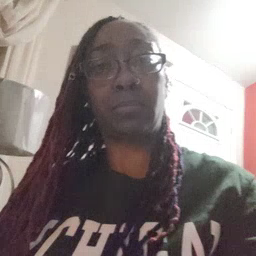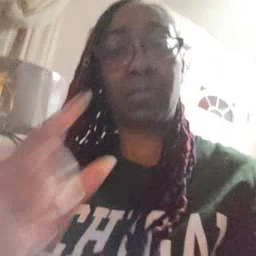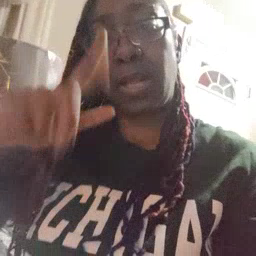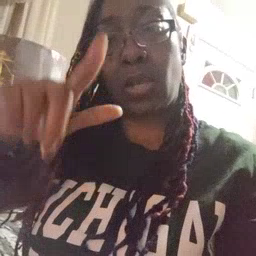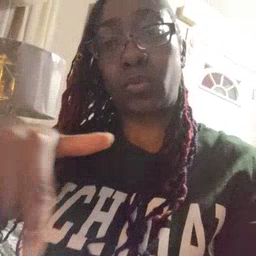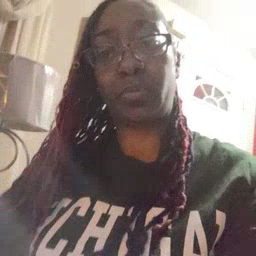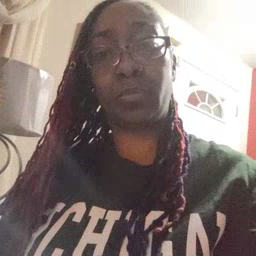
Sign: later